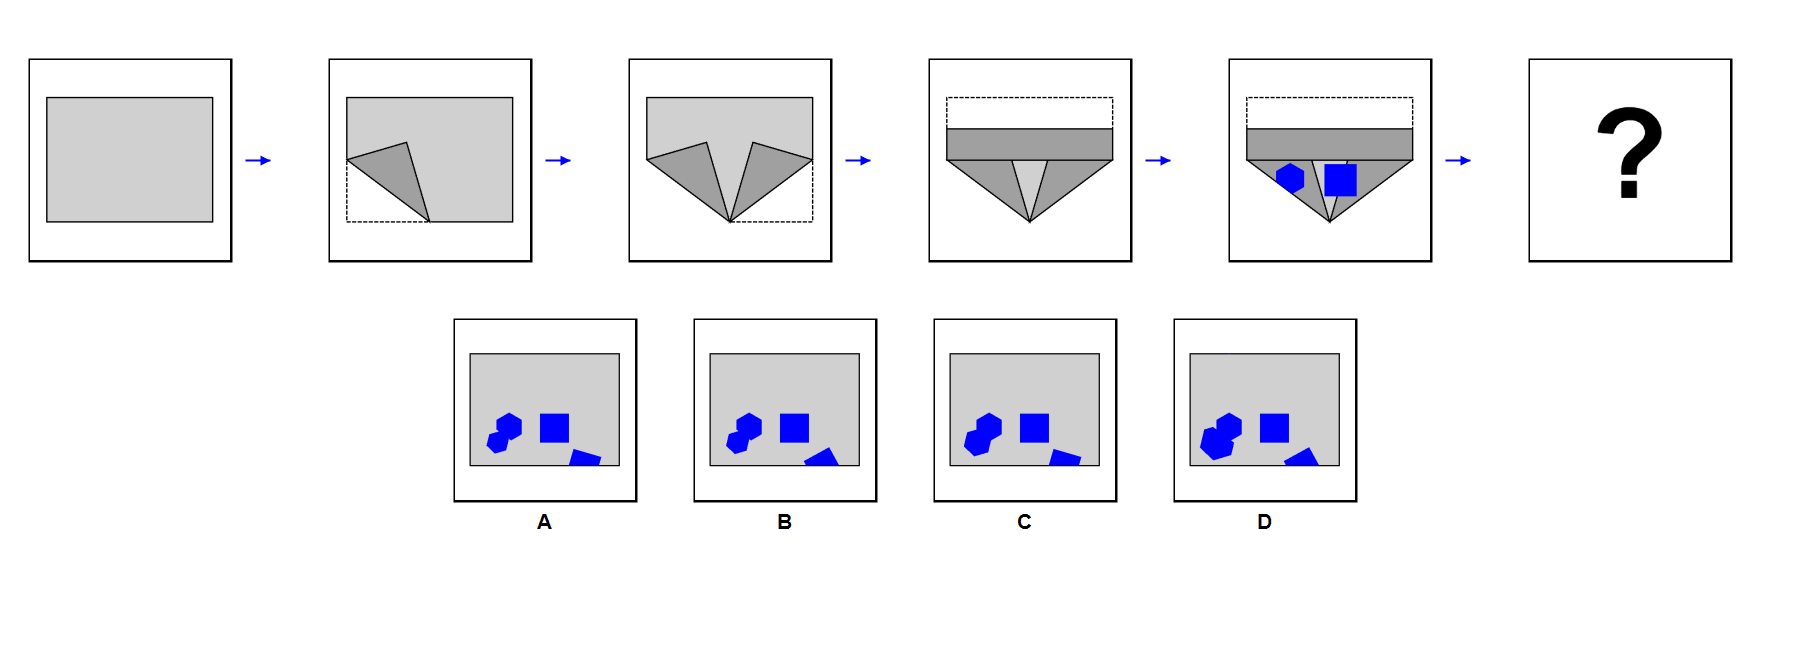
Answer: C